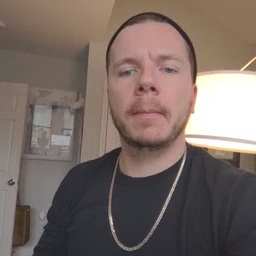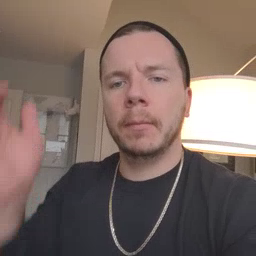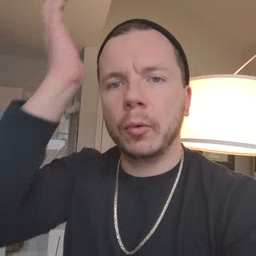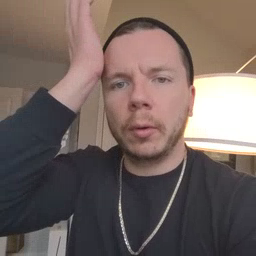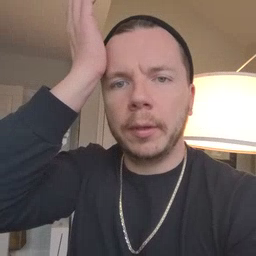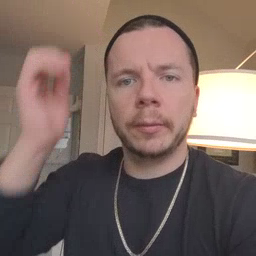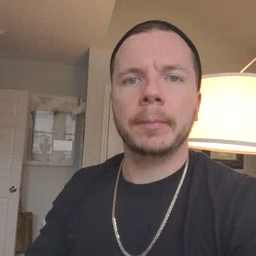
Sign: garbage